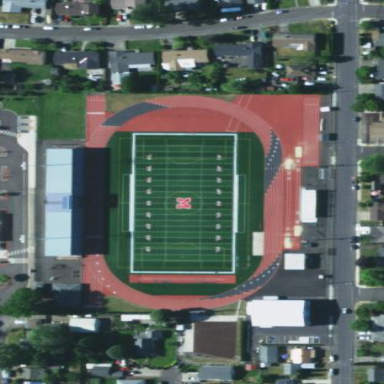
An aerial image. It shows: American football pitch with artificial turf.